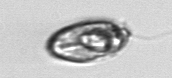
Label: Katodinium_or_Torodinium